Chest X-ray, PA view. Patient: 20 years old, sex M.
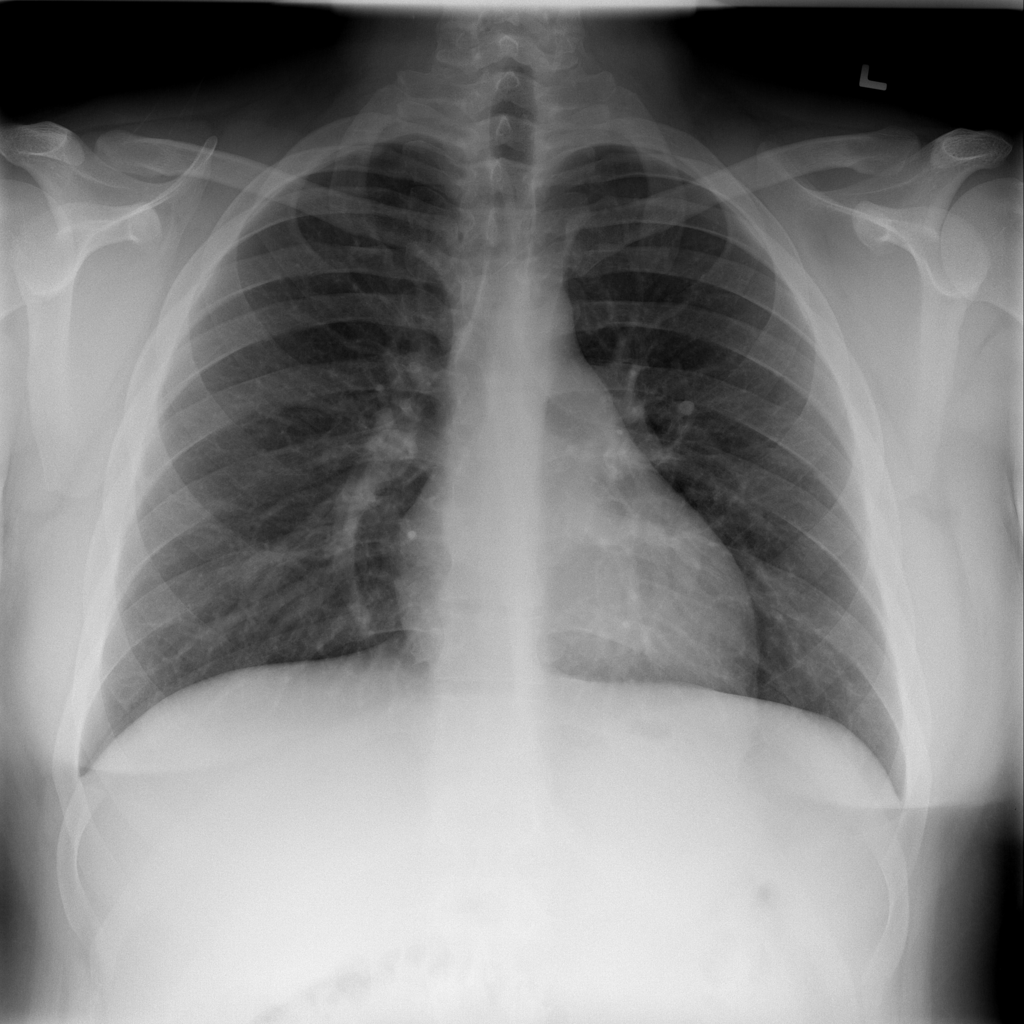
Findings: No Finding